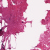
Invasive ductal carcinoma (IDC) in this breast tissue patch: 0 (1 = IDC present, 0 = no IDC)